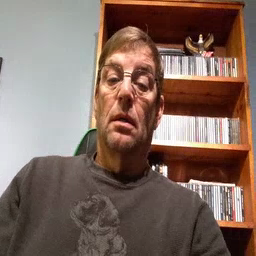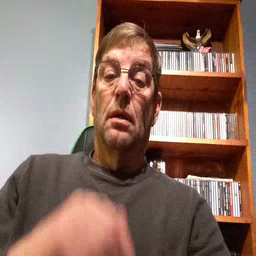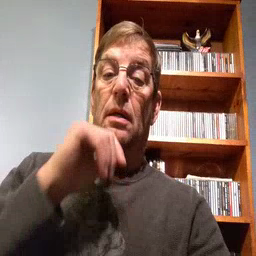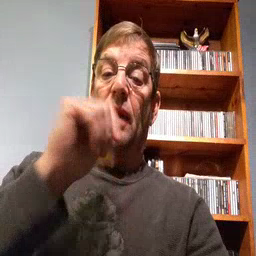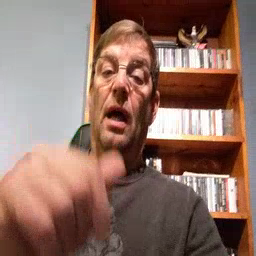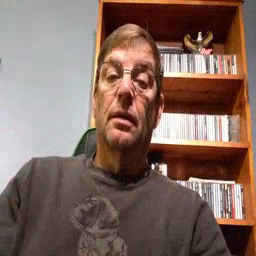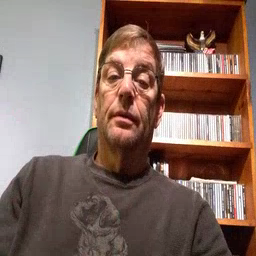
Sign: not